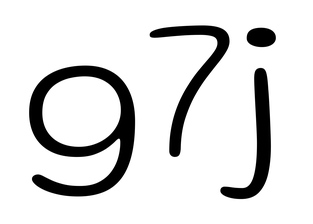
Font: Gluten_ExtraLight